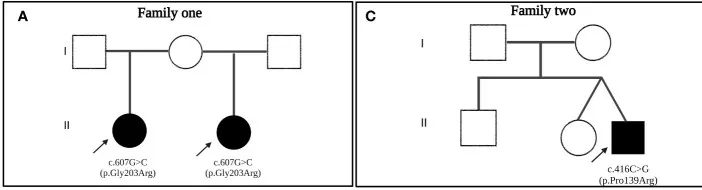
Familial pedigree of. Family 1.
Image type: chart (chart)